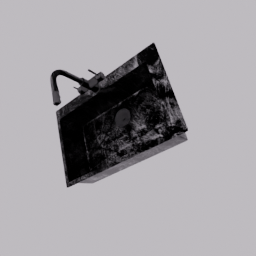
Label: appliances